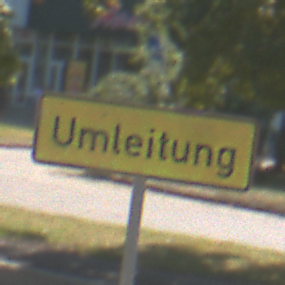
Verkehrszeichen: Umleitungsankuendigung
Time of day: Midday
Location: Outdoor (Urban)
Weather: Clear
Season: NotSpecified
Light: Natural